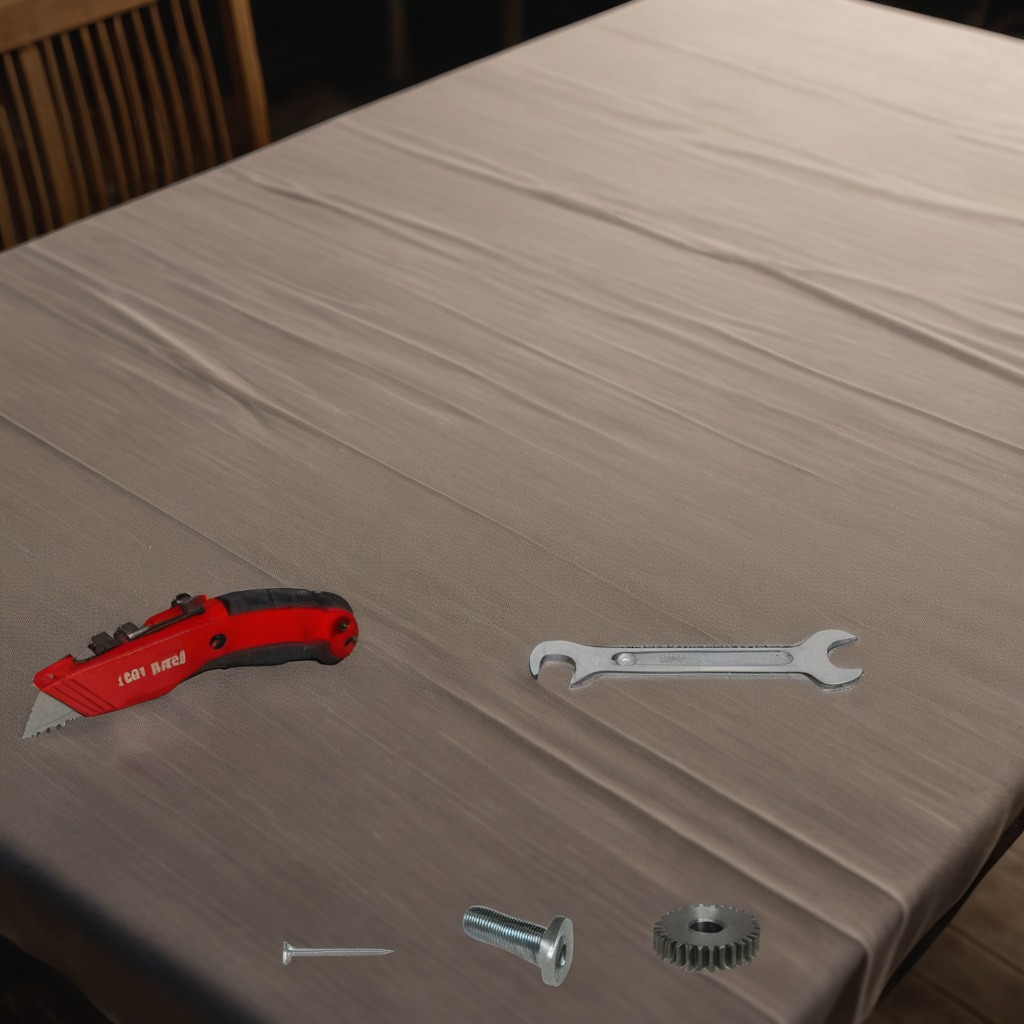
A steel gear with teeth, a utility knife, a metal machine screw, an iron nail, and a wrench are lying on a wooden table inside a workshop at night.